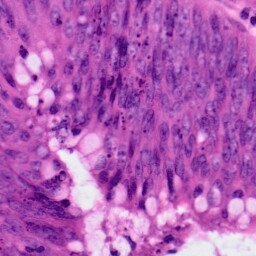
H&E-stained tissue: Colon